Question: I am trying to set up a Jenkins job (actually it's a MultiJob, but I don't think this is relevant at this point), with a Gerrit trigger.
The documentation for the <URL> in the Gerrit trigger docs.
This is what I have:

Do I have the wrong version of a plugin, or are the documentation instructions out-of-date? Or am I looking in the wrong place for the Git settings?
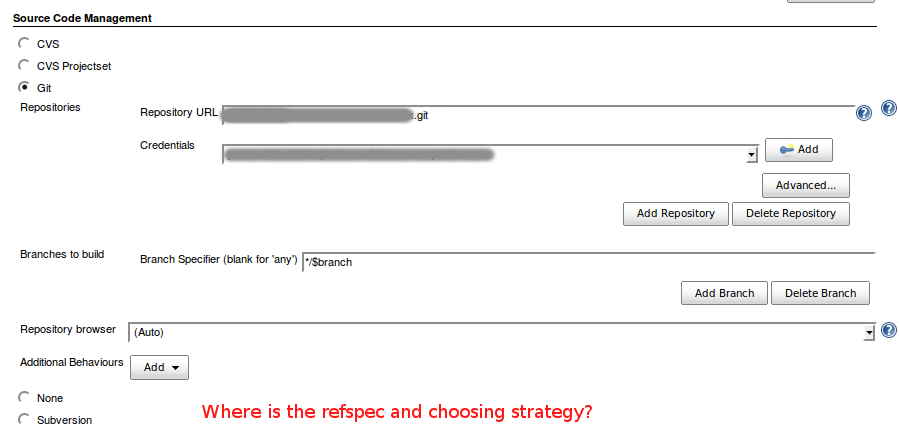
Answer: it is hidden in the 'Advanced' section.